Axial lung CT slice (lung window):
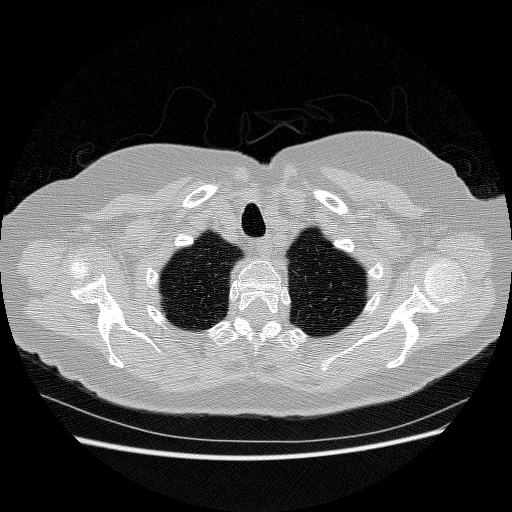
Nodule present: no